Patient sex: M
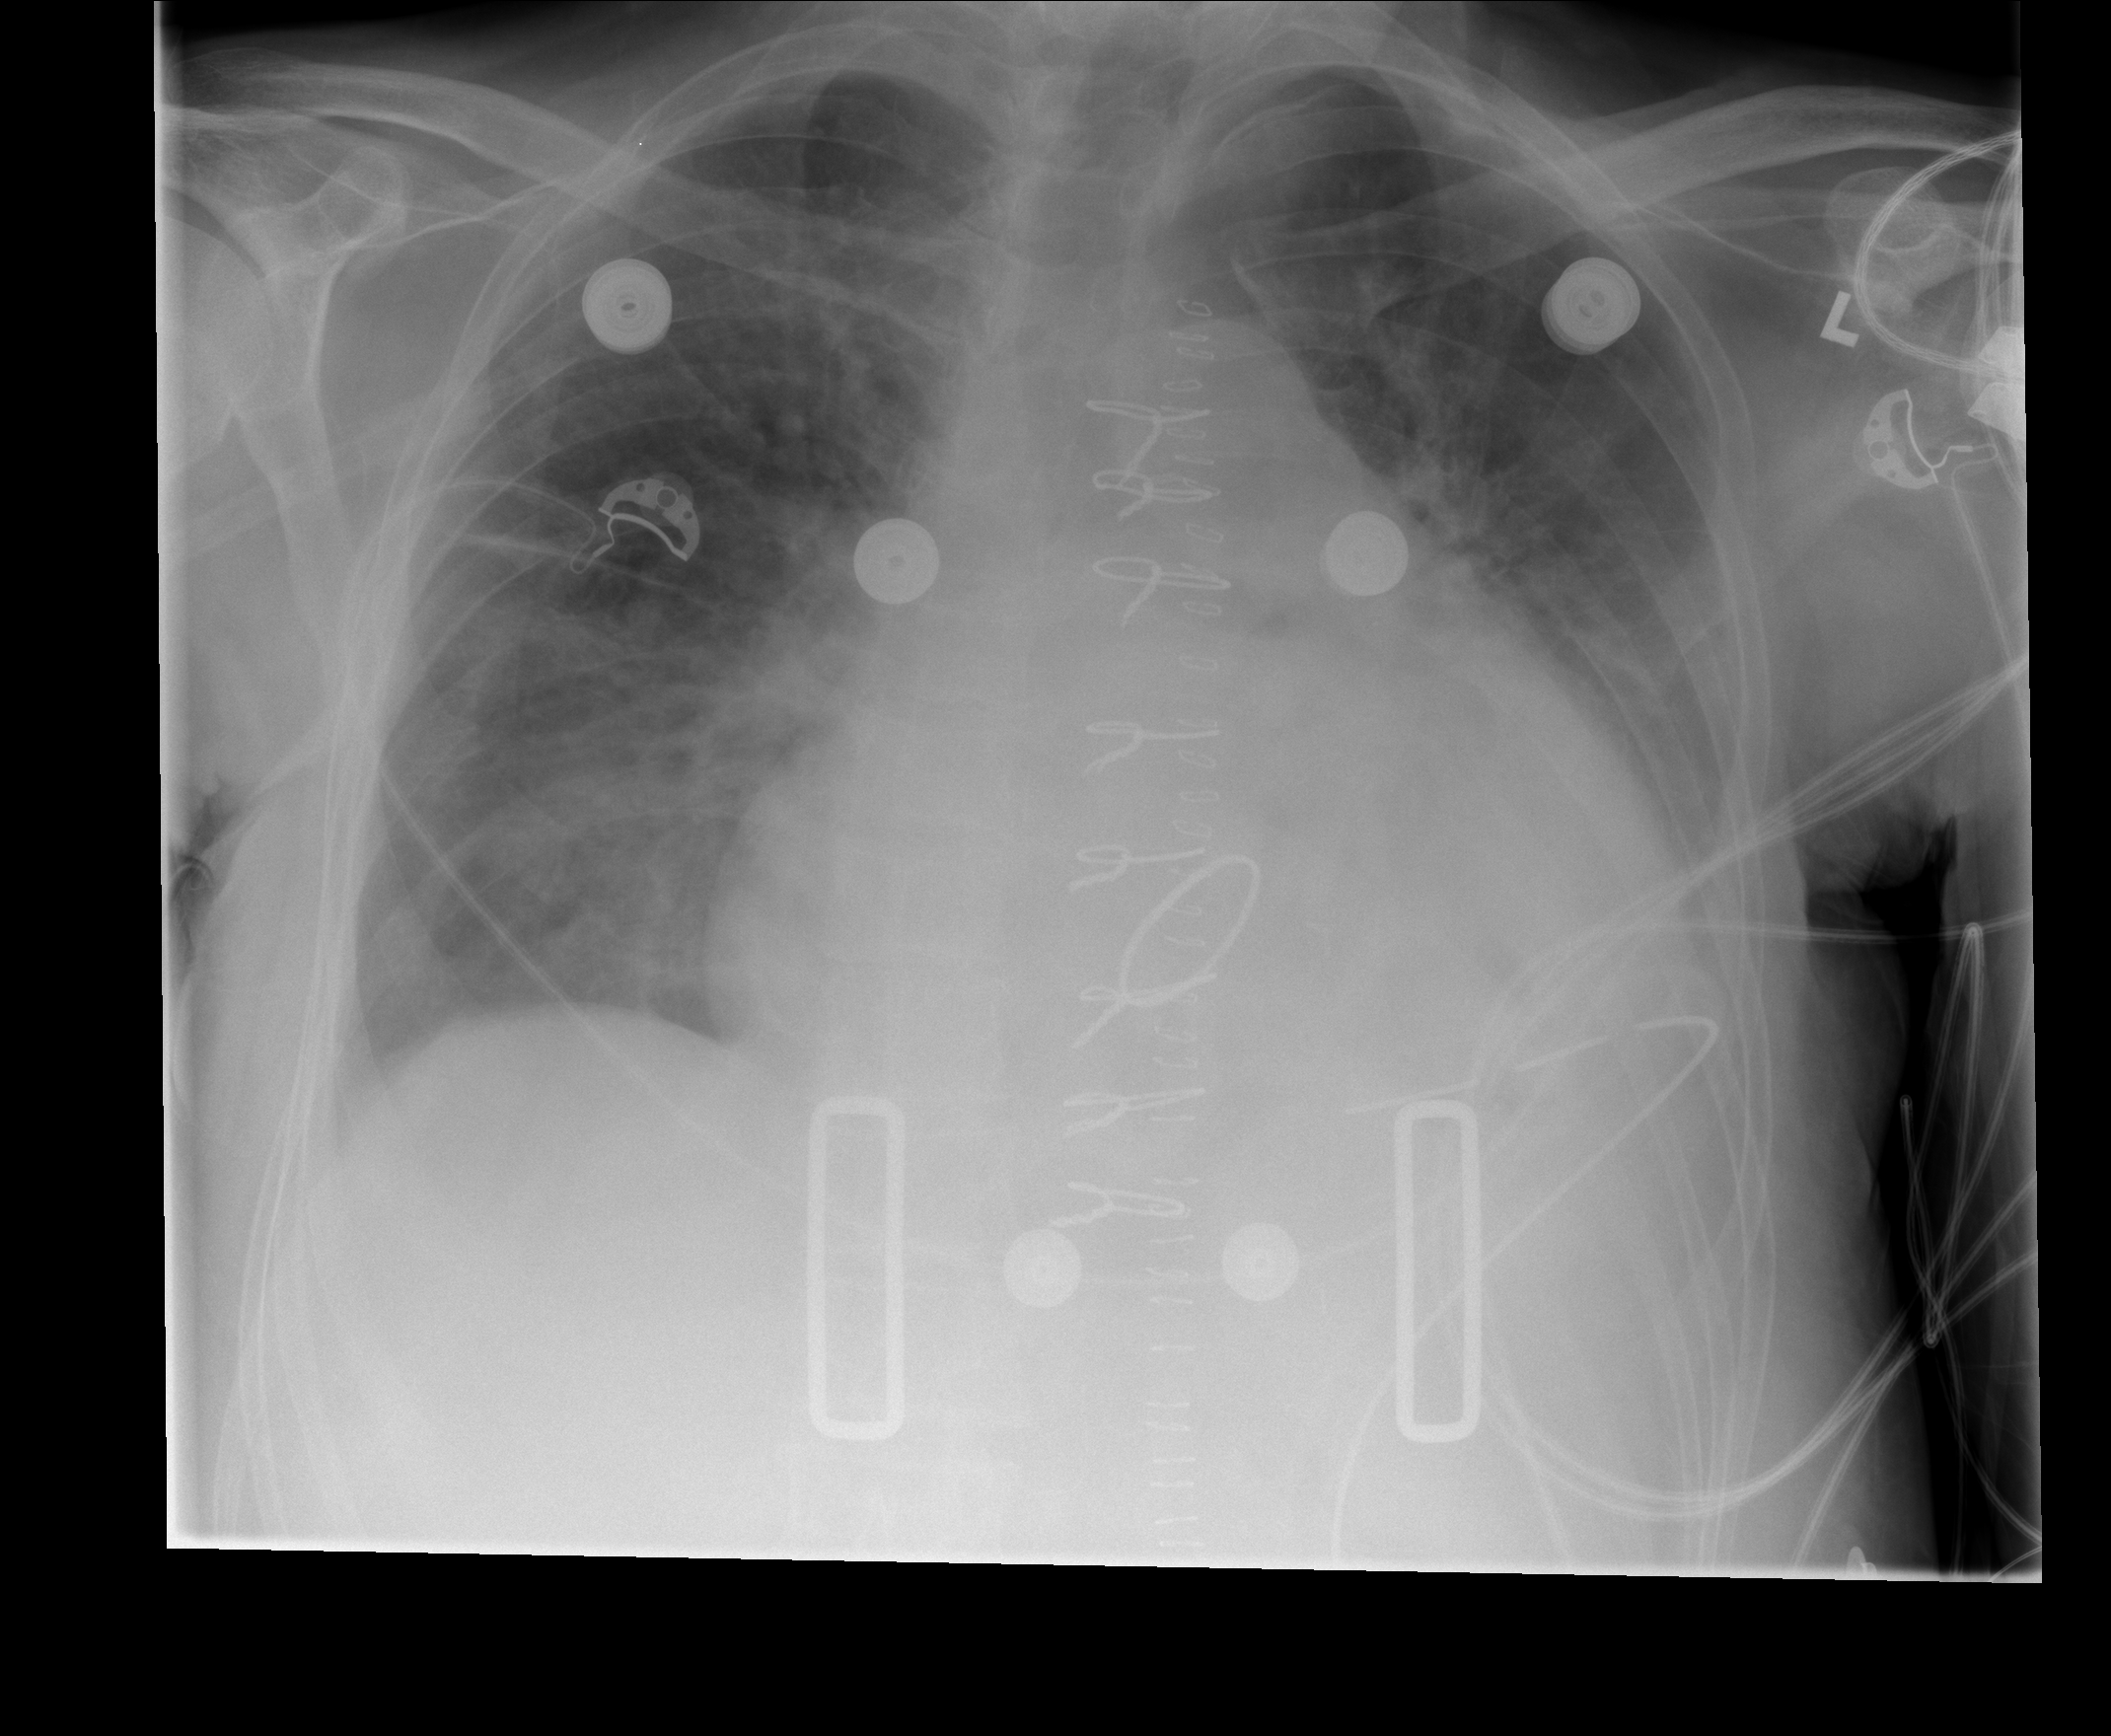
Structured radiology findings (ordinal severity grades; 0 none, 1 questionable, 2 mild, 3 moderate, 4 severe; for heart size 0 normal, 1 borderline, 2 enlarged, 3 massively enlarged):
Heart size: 3
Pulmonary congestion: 2
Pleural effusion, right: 0
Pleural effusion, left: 1
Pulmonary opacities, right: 1
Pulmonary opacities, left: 0
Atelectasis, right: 2
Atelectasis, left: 2